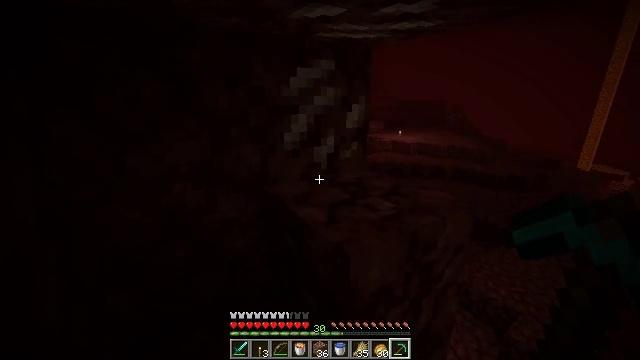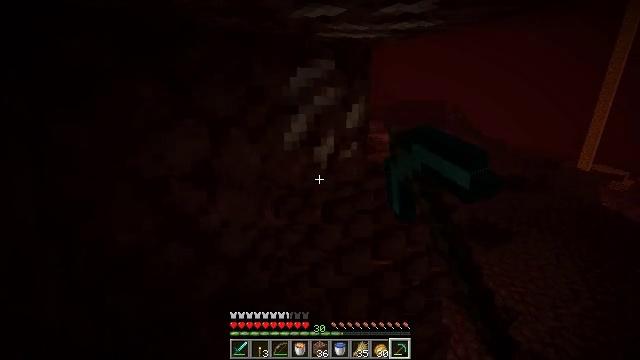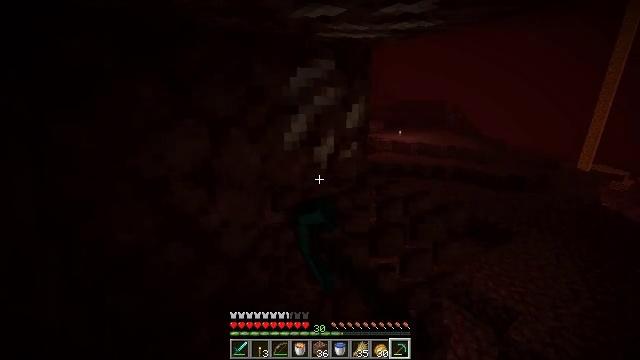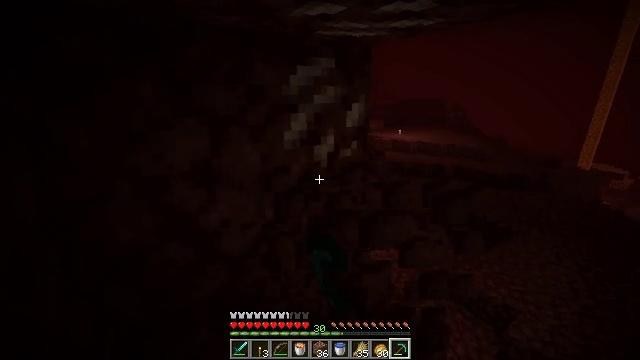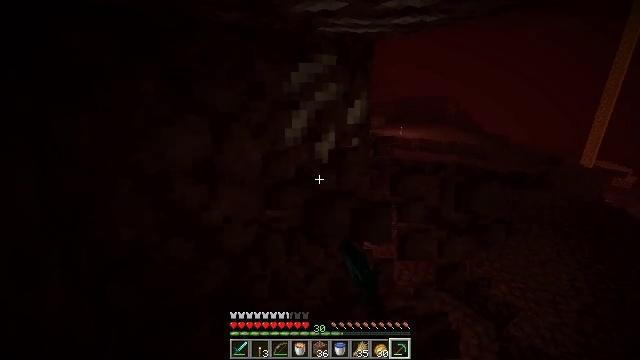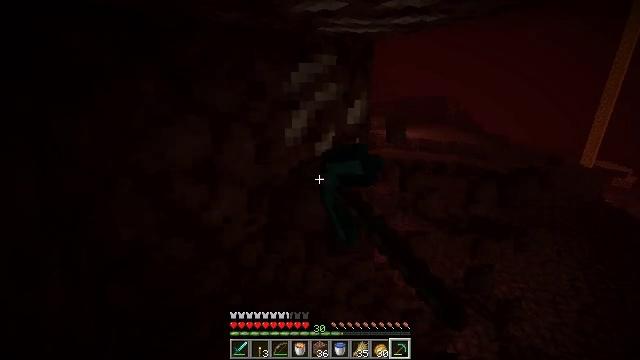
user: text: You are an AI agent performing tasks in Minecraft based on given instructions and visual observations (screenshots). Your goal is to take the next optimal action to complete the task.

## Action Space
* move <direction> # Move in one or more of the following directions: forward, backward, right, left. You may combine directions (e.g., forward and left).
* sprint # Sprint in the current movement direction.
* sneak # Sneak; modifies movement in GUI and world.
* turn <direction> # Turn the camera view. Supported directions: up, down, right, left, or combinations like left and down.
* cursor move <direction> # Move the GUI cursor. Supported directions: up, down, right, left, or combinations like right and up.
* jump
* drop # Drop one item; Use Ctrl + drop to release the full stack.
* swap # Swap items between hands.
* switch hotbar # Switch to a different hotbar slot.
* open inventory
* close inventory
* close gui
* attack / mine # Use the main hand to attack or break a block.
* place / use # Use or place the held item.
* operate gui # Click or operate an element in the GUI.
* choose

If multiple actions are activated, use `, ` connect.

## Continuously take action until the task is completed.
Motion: motion action
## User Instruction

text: Gather netherrack as a building material.
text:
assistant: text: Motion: attack / mine
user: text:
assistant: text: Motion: attack / mine
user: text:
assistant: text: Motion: attack / mine
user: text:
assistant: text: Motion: attack / mine
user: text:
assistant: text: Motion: attack / mine
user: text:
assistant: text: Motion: attack / mine